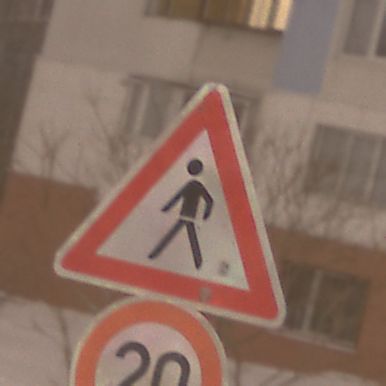
Verkehrszeichen: FussgaengerRechts
Zusatzzeichen unten: Geschwindigkeit20
Umgebung: Outdoor, Urban
Tageszeit: Night
Wetter: Overcast
Licht: Artificial
Jahreszeit: Winter
Kontrast: MediumContrast